Question: hi i my app i have placed two edit text boxes, when i touch on it the date picker dialog box gets appeared.
Now the problem is when i touch the first edit box the dialog opens and after setting it displays at the EditText1. Then when i touch the second edit box the dialog opens and after setting some other date, it is not displayed in EditText2, instead it is show in the EditText1 and the former date gets changed
I want the dates to be displayed in respective boxes.
The following is my code
'''
{
et1 =(EditText)findViewById(R.id.widget29);
et1.setHint("DOB");
et2 =(EditText)findViewById(R.id.widget32);
et2.setHint("DOF");
et1.setOnClickListener(new View.OnClickListener()
{
@Override
public void onClick(View v)
{
showDialog(DATE_DIALOG_ID);
}
});
et2.setOnClickListener(new View.OnClickListener()
{
@Override
public void onClick(View v)
{
showDialog(DATE_DIALOG_ID);
}
});
// get the current date
final Calendar c = Calendar.getInstance();
mYear = c.get(Calendar.YEAR);
mMonth = c.get(Calendar.MONTH);
mDay = c.get(Calendar.DAY_OF_MONTH);
}
private void updateDisplay()
{
this.et1.setText(
new StringBuilder()
// Month is 0 based so add 1
.append(mMonth + 1).append("-")
.append(mDay).append("-")
.append(mYear).append("-"));
}
private void updateDisplay1()
{
this.et2.setText(
new StringBuilder()
// Month is 0 based so add 1
.append(mMonth + 1).append("-")
.append(mDay).append("-")
.append(mYear).append("-"));
}
private DatePickerDialog.OnDateSetListener mDateSetListener = new DatePickerDialog.OnDateSetListener()
{
public void onDateSet(DatePicker view, int year,int monthOfYear, int dayOfMonth)
{
mYear = year;
mMonth = monthOfYear;
mDay = dayOfMonth;
updateDisplay();
}
};
private DatePickerDialog.OnDateSetListener mDateSetListener1 = new DatePickerDialog.OnDateSetListener()
{
public void onDateSet(DatePicker view, int year,
int monthOfYear, int dayOfMonth) {
mYear = year;
mMonth = monthOfYear;
mDay = dayOfMonth;
updateDisplay1();
}
};
@Override
protected Dialog onCreateDialog(int id)
{
switch (id)
{
case DATE_DIALOG_ID:
return new DatePickerDialog(this, mDateSetListener, mYear, mMonth, mDay);
}
return null;
}
}
'''
the following are some more problems i am facing here,
1. Whenever i touch the edit text box the keyboard also gets opened how to hide the keyboard
2. in the EditText box i want the order to be viewed as Year/Month/Date
3. Is there any way to change the date picker dialog box as the below figure

please help me in this
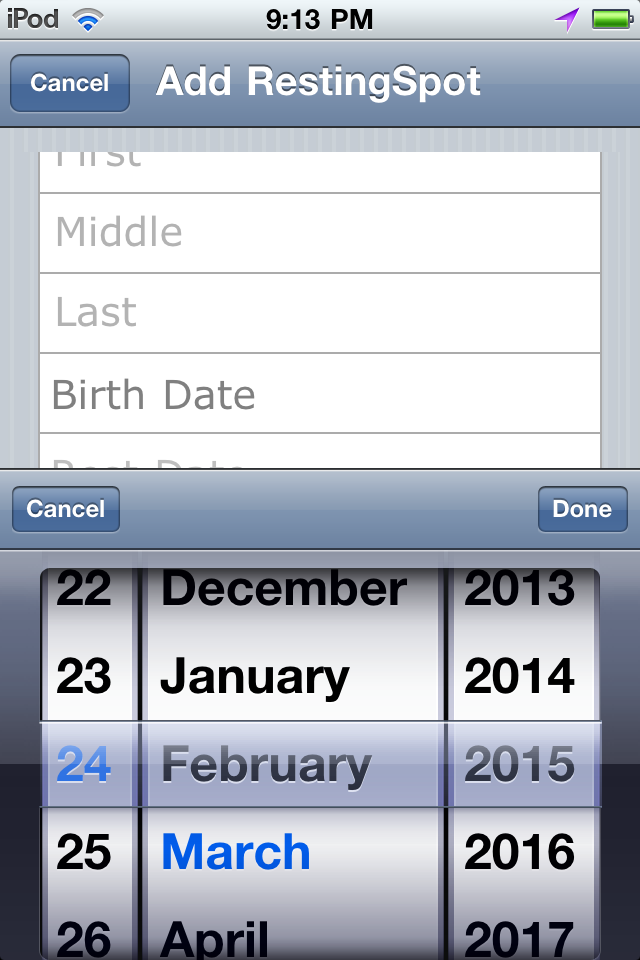
Answer: Check this code..
'''
public class Main extends Activity {
EditText et1,et2;
static final int DATE_DIALOG_ID = 0;
static final int DATE_DIALOG_ID1 = 1;
private int mYear;
private int mMonth;
private int mDay;
private int mYear1;
private int mMonth1;
private int mDay1;
/** Called when the activity is first created. */
@Override
public void onCreate(Bundle savedInstanceState) {
super.onCreate(savedInstanceState);
setContentView(R.layout.main);
et1=(EditText)findViewById(R.id.EditText01);
et2=(EditText)findViewById(R.id.EditText02);
final Calendar c = Calendar.getInstance();
mYear = c.get(Calendar.YEAR);
mMonth = c.get(Calendar.MONTH);
mDay = c.get(Calendar.DAY_OF_MONTH);
et1.setText("month/year");
et2.setText("month/year");
et1.setOnTouchListener(new OnTouchListener() {
@Override
public boolean onTouch(View v, MotionEvent event) {
// TODO Auto-generated method stub
showDialog(DATE_DIALOG_ID);
return false;
}
});
et2.setOnTouchListener(new OnTouchListener() {
@Override
public boolean onTouch(View v, MotionEvent event) {
// TODO Auto-generated method stub
showDialog(DATE_DIALOG_ID1);
return false;
}
});
}
@Override
protected Dialog onCreateDialog(int id) {
switch (id) {
case DATE_DIALOG_ID:
return new DatePickerDialog(this, mDateSetListener, mYear, mMonth,
mDay);
case DATE_DIALOG_ID1:
return new DatePickerDialog(this, mDateSetListener1, mYear1, mMonth1,
mDay1);
}
return null;
}
// updates the date in the TextView
private void updateDisplay() {
et1.setText(new StringBuilder()
// Month is 0 based so add 1
.append(mMonth + 1).append("-").append(mYear));
}
private void updateDisplay1() {
et2.setText(new StringBuilder()
// Month is 0 based so add 1
.append(mMonth1 + 1).append("-").append(mYear1));
}
// the callback received when the user "sets" the date in the dialog
private DatePickerDialog.OnDateSetListener mDateSetListener = new DatePickerDialog.OnDateSetListener() {
@Override
public void onDateSet(DatePicker view, int year, int monthOfYear,
int dayOfMonth) {
// TODO Auto-generated method stub
mYear = year;
mMonth = monthOfYear;
mDay = dayOfMonth;
updateDisplay();
}
};
private DatePickerDialog.OnDateSetListener mDateSetListener1 = new DatePickerDialog.OnDateSetListener() {
@Override
public void onDateSet(DatePicker view, int year1, int monthOfYear1,
int dayOfMonth1) {
// TODO Auto-generated method stub
mYear1 = year1;
mMonth1 = monthOfYear1;
mDay1 = dayOfMonth1;
updateDisplay1();
}
};
'''
}